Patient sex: F
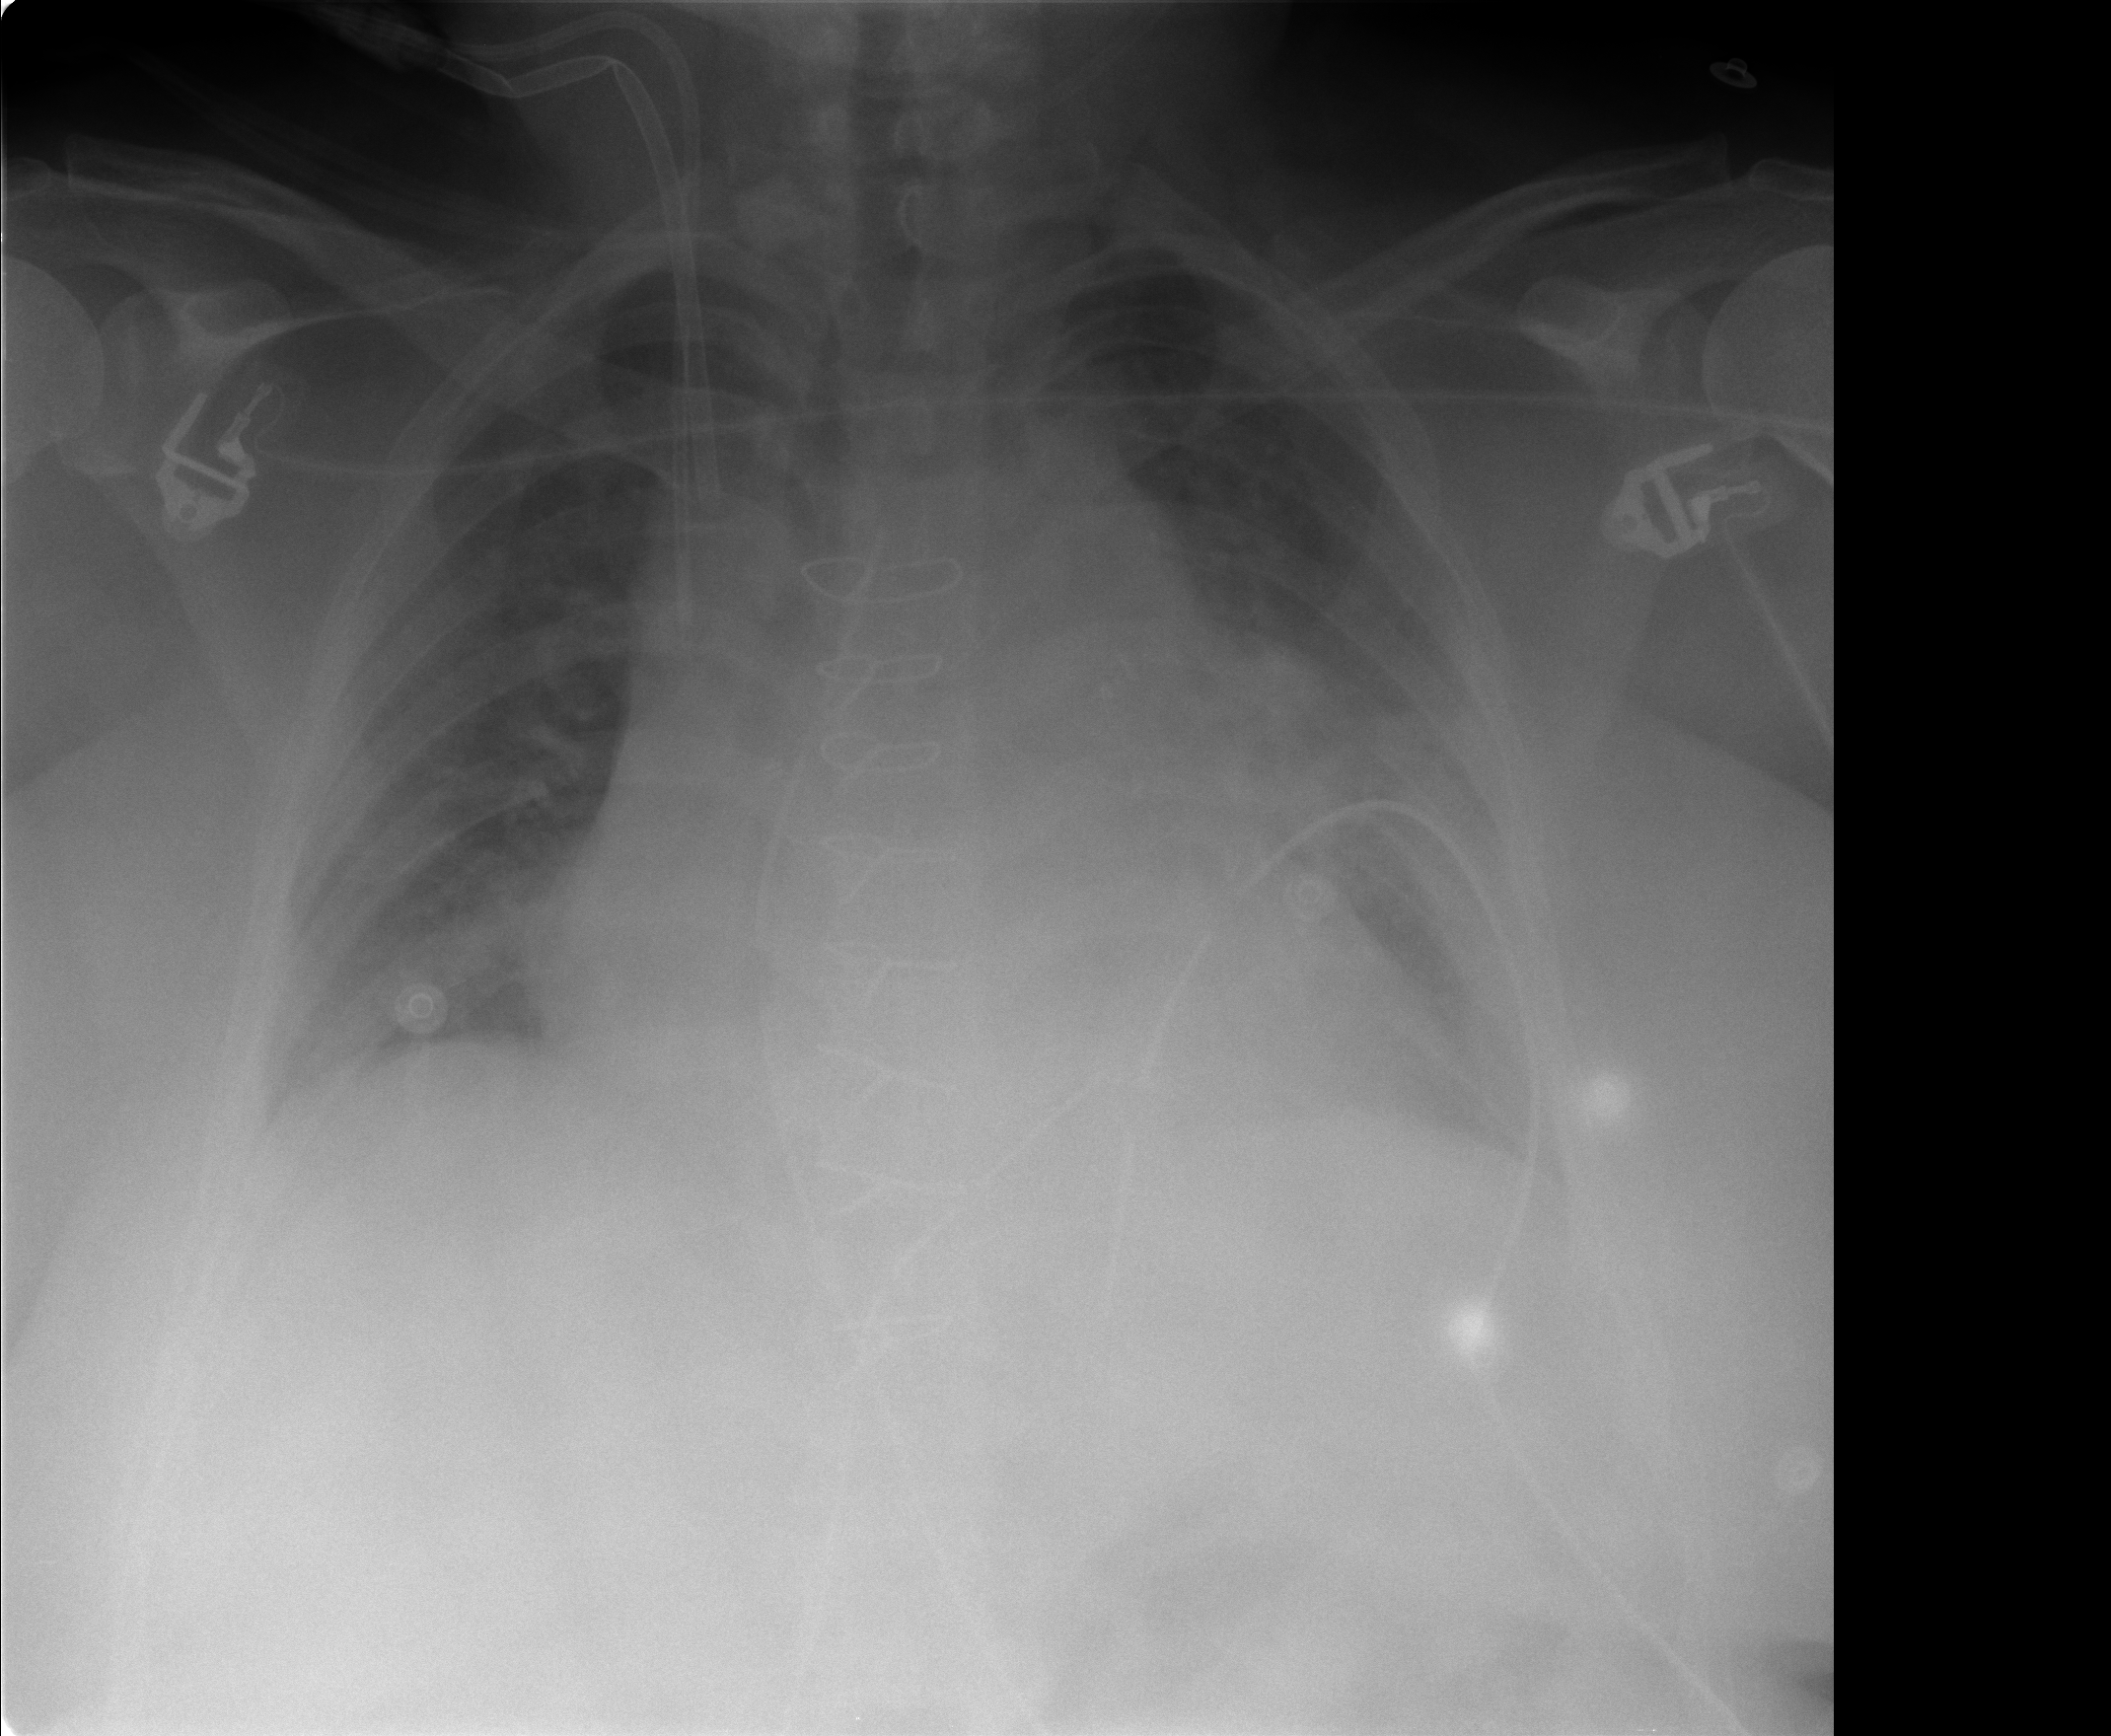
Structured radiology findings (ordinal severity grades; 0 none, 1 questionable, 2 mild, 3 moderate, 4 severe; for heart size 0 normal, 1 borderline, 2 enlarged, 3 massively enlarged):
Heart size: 2
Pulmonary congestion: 1
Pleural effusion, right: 0
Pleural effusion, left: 1
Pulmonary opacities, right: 0
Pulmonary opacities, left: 2
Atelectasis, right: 0
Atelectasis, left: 2